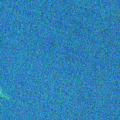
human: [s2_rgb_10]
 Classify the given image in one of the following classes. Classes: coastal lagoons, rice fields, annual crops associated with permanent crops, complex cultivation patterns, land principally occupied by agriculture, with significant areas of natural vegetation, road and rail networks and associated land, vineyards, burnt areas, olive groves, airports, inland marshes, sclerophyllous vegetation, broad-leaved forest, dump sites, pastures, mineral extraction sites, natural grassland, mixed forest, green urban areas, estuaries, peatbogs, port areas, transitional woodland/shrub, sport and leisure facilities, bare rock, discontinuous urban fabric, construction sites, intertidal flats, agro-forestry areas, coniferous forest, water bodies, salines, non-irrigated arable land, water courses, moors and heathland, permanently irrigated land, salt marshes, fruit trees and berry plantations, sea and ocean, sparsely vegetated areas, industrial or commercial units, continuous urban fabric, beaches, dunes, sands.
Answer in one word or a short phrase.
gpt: sea and ocean